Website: macys
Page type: customer-info-address
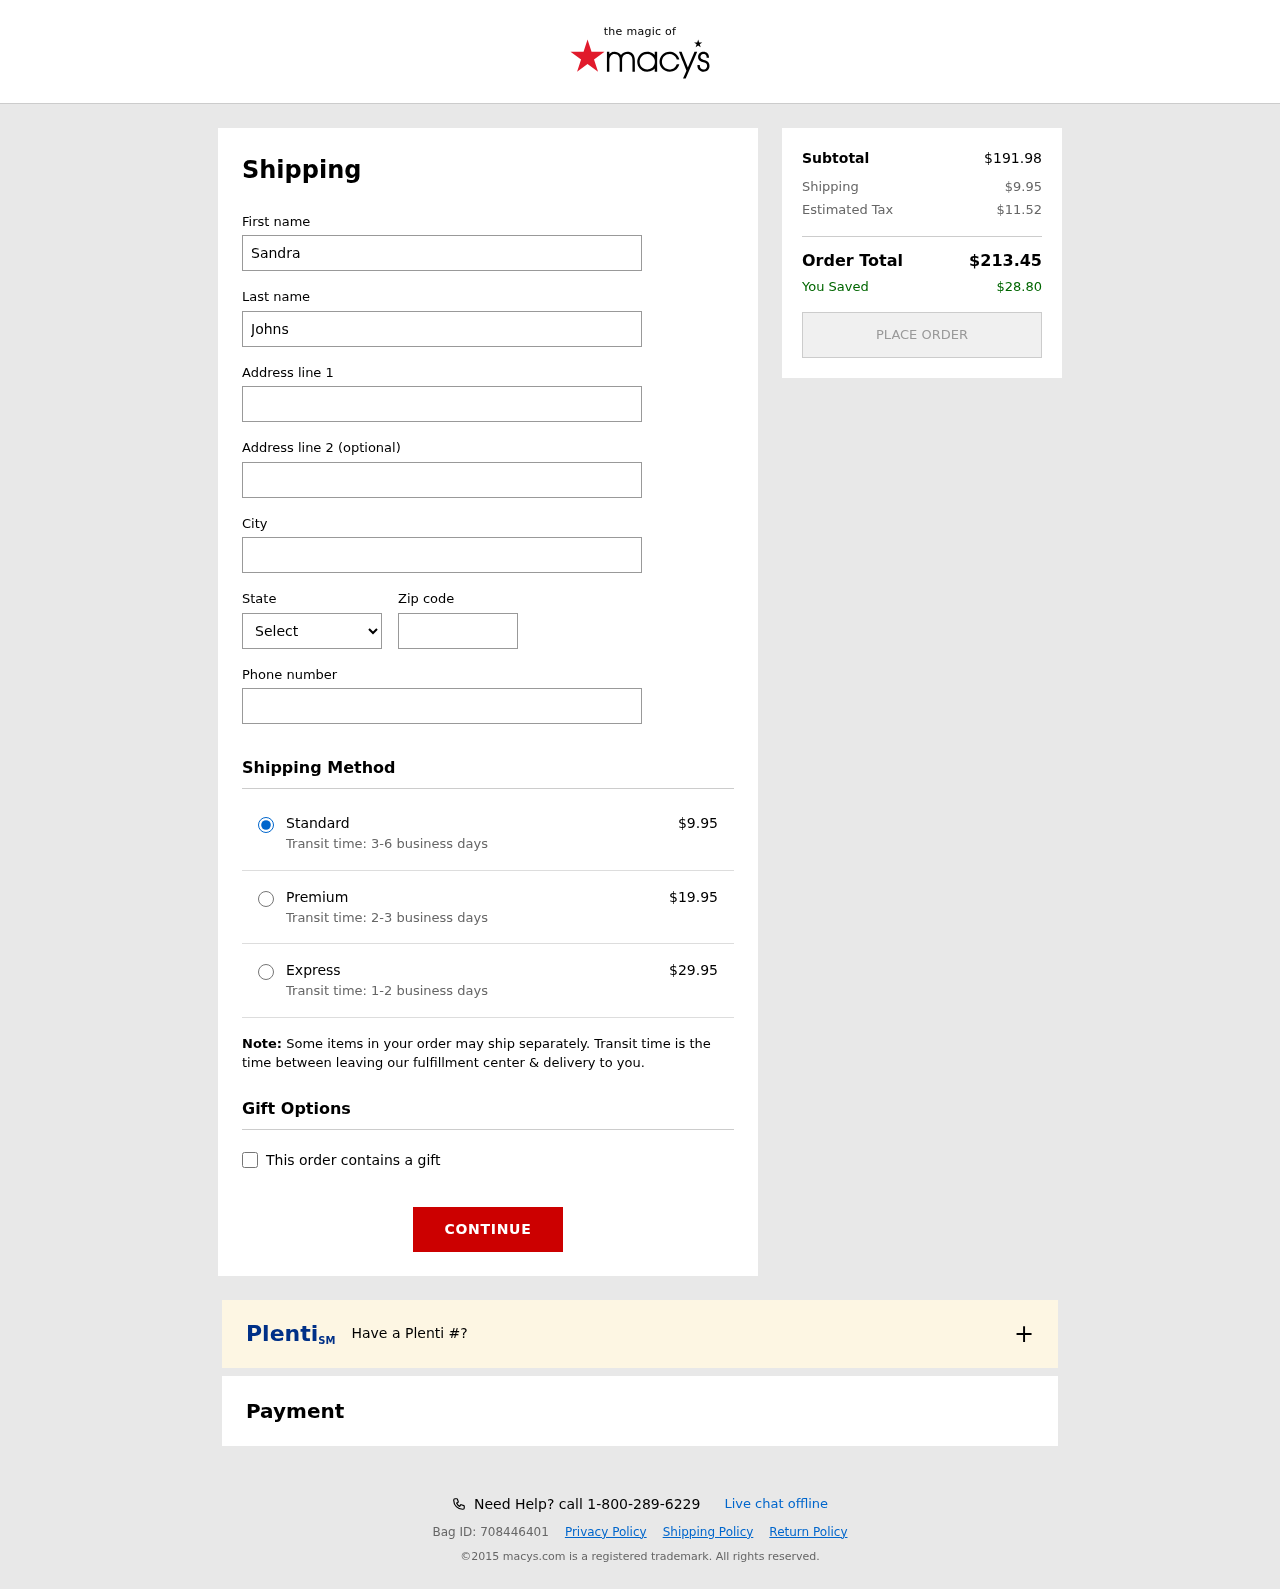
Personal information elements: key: PII_CITY
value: East Tracieshire
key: PII_FIRSTNAME
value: Sandra
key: PII_LASTNAME
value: Johnson
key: PII_PHONE
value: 5925045442
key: PII_POSTCODE
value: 03796
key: PII_STATE_ABBR
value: IL
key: PII_STREET
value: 10696 Griffith Fields Suite 963
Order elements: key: ORDER_SHIPPING_COST
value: $9.95
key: ORDER_SHIPPING_COST_PREMIUM
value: $19.95
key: ORDER_SHIPPING_COST_EXPRESS
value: $29.95
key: ORDER_SUBTOTAL
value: $191.98
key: ORDER_TAX
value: $11.52
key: ORDER_TOTAL
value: $213.45
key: ORDER_SAVINGS
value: $28.80